Question: I have been looking into <URL> for vertical scrolling on my web page, and after some research, I'm not sure that what I want to do is technically a parallax effect.
From what I've seen, most parallax effects assume you want to be able to scroll indefinitely with many background images rolling by, or with huge images that repeat.
What I want to do is have the background of two DIVs be filled with a background image as the scroll bar reaches the bottom of the page. I'm assuming to get the effect I want that these images would have a vertical height bigger than most people's viewport, and then their vertical position would change. When the user's scrollbar is at the top, a certain amount of the background is visible, and then it moves vertically to fill the background space as the user scrolls down.
Please see the image below for a visual explanation of the effect I hope to acheive:

The height of the veiwport will vary depending on the length of content inside the inner DIV.
My trouble is that if what I am trying to do is not exactly a parallax effect, then I don't know what else to call it, and my attempts to search by describing it keep landing me back at pages offering tutorials on parallax effects. So I've been stumped by a lack of terminology.
If someone could direct me to how I can control the vertical position of the background depending on the scrollbar position, that would be much appreciated. If this can be done with just CSS that would be great, but I'm assuming some Javascript would be required. A jQuery solution would also work for me.
---
After searching using the terms provided in comments, I've got the background image in the outer DIV to almost do what I want with the following code:
'''
$(window).scroll(function () {
var yPos = $("#outerDiv").height() - ($("#outerDIV").height() * ($(window).scrollTop() / $(window).height()));
document.getElementById('outerDIV').style.backgroundPosition="0px " + yPos + "px";
});
'''
It moves the background image in the right direction relative to the scrolling, but what it lacks is constraining that motion to within the viewport. Getting the right proportions based on the viewport and DIV sizes is proving to be just a little beyond my mathematical abilities.
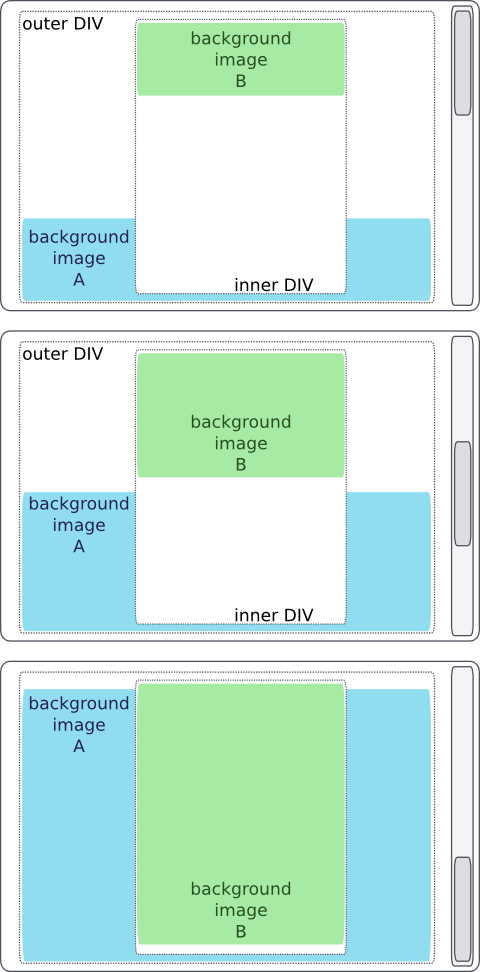
Answer: Turns out what I want to acheive is possible with no special plugins, just some carefully thought out math. I did use a little jQuery syntax, but I don't think it's strictly necessary.
The code below has copious notes, so hopefully it's largely explanatory. In summary, you just need to find the position of the background image when the scroll would be at the top, and the position it would be if the scroll bar was at the bottom, and then you can use the percentage of the scrollbar's movement to work out where you are between those two points. It's a little tricker than just that, of course, in that you have to account for the difference between the total height of the scroll bar and where your DIV appears on the page and a few other adjustments, but the details of what I did are below.
What I've done here is just for the "outer DIV" that I described in my question. To get a background to move like the "inner DIV" I described, you'd have to modify the code, presumeably by reversing a few parameters. I haven't done that yet, but it seems like a straightforward task.
Hope others find this code useful. If anyone has suggestions on how it can be made more efficient or better, please let me know.
'''
function moveBG(){
// imageHeight is not the total height of the image,
// it's the vertical amount you want to ensure remains visible no matter what.
var imageHeight = 300;
// Get the maximum amount within the DIV that the BG can move vertically.
var maxYPos = $("#outerDIV").height() - imageHeight;
// Get the amount of vertical distance from the top of the document to
// to the top of the DIV.
var headerHeight = document.getElementById("outerDIV").offsetTop;
// Calculate the BG Y position for when the scrollbar is at the very top.
var bgTopPos = $(window).height() - headerHeight - imageHeight;
// I don't want the image to wander outside of the DIV, so ensure it never
// goes below zero.
if (bgTopPos < 0)
{
bgTopPos = 0;
}
// Calculate the BG Y position when the scrollbar is at the very top.
var bgBottomPos = $(document).height() - $(window).height() - headerHeight;
// To prevent the BG image from getting cut off at the top, make sure
// its position never exceeds the maximum distance from the top of the DIV.
if (bgBottomPos > maxYPos)
{
bgBottomPos = maxYPos;
}
// Subtract the top position from the bottom, and you have the spread
// the BG will travel.
var totalYSpan = bgBottomPos - bgTopPos;
// Get the scrollbar position as a "percentage". Note I simply left it as a
// value between 0 and 1 instead of converting to a "true" percentage between
// 0 and 100, 'cause we don't need that in this situation.
var scrollPercent = ($(window).scrollTop() / ( $(document).height() - $(window).height()));
// The percentage of spread is added to the top position, and voila!
// You have your Y position for the BG image.
var bgYPos = bgTopPos + (Math.round(totalYSpan * scrollPercent));
// Apply it to the DIV.
document.getElementById('outerDIV').style.backgroundPosition="0px " + bgYPos + "px";
}
// Place the BG image correctly when opening the page.
$(document).ready(function() {
moveBG();
});
// Make it update when the scrollbar moves.
$(window).scroll(function () {
moveBG();
});
'''